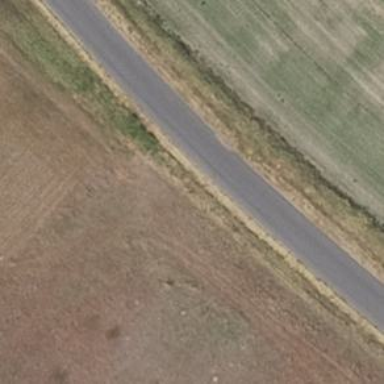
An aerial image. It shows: Paved tertiary road.